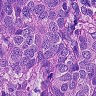
Metastatic tissue present: yes